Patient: sex M, age 74
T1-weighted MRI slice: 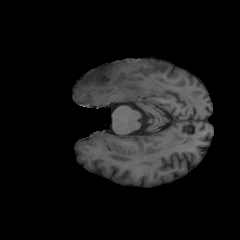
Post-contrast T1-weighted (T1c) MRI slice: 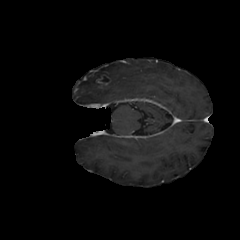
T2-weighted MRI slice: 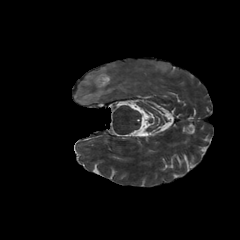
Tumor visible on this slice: yes
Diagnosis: Glioblastoma, IDH-wildtype
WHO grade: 4